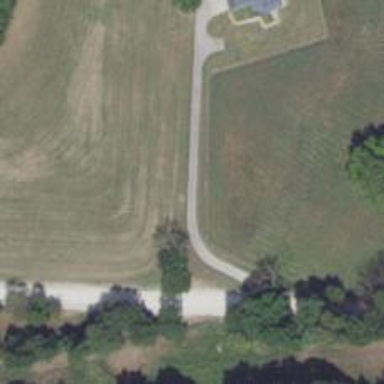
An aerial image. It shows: Driveway.